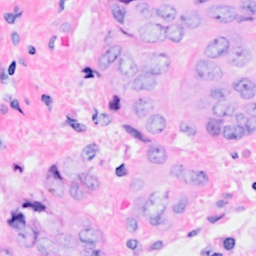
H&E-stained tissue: Breast